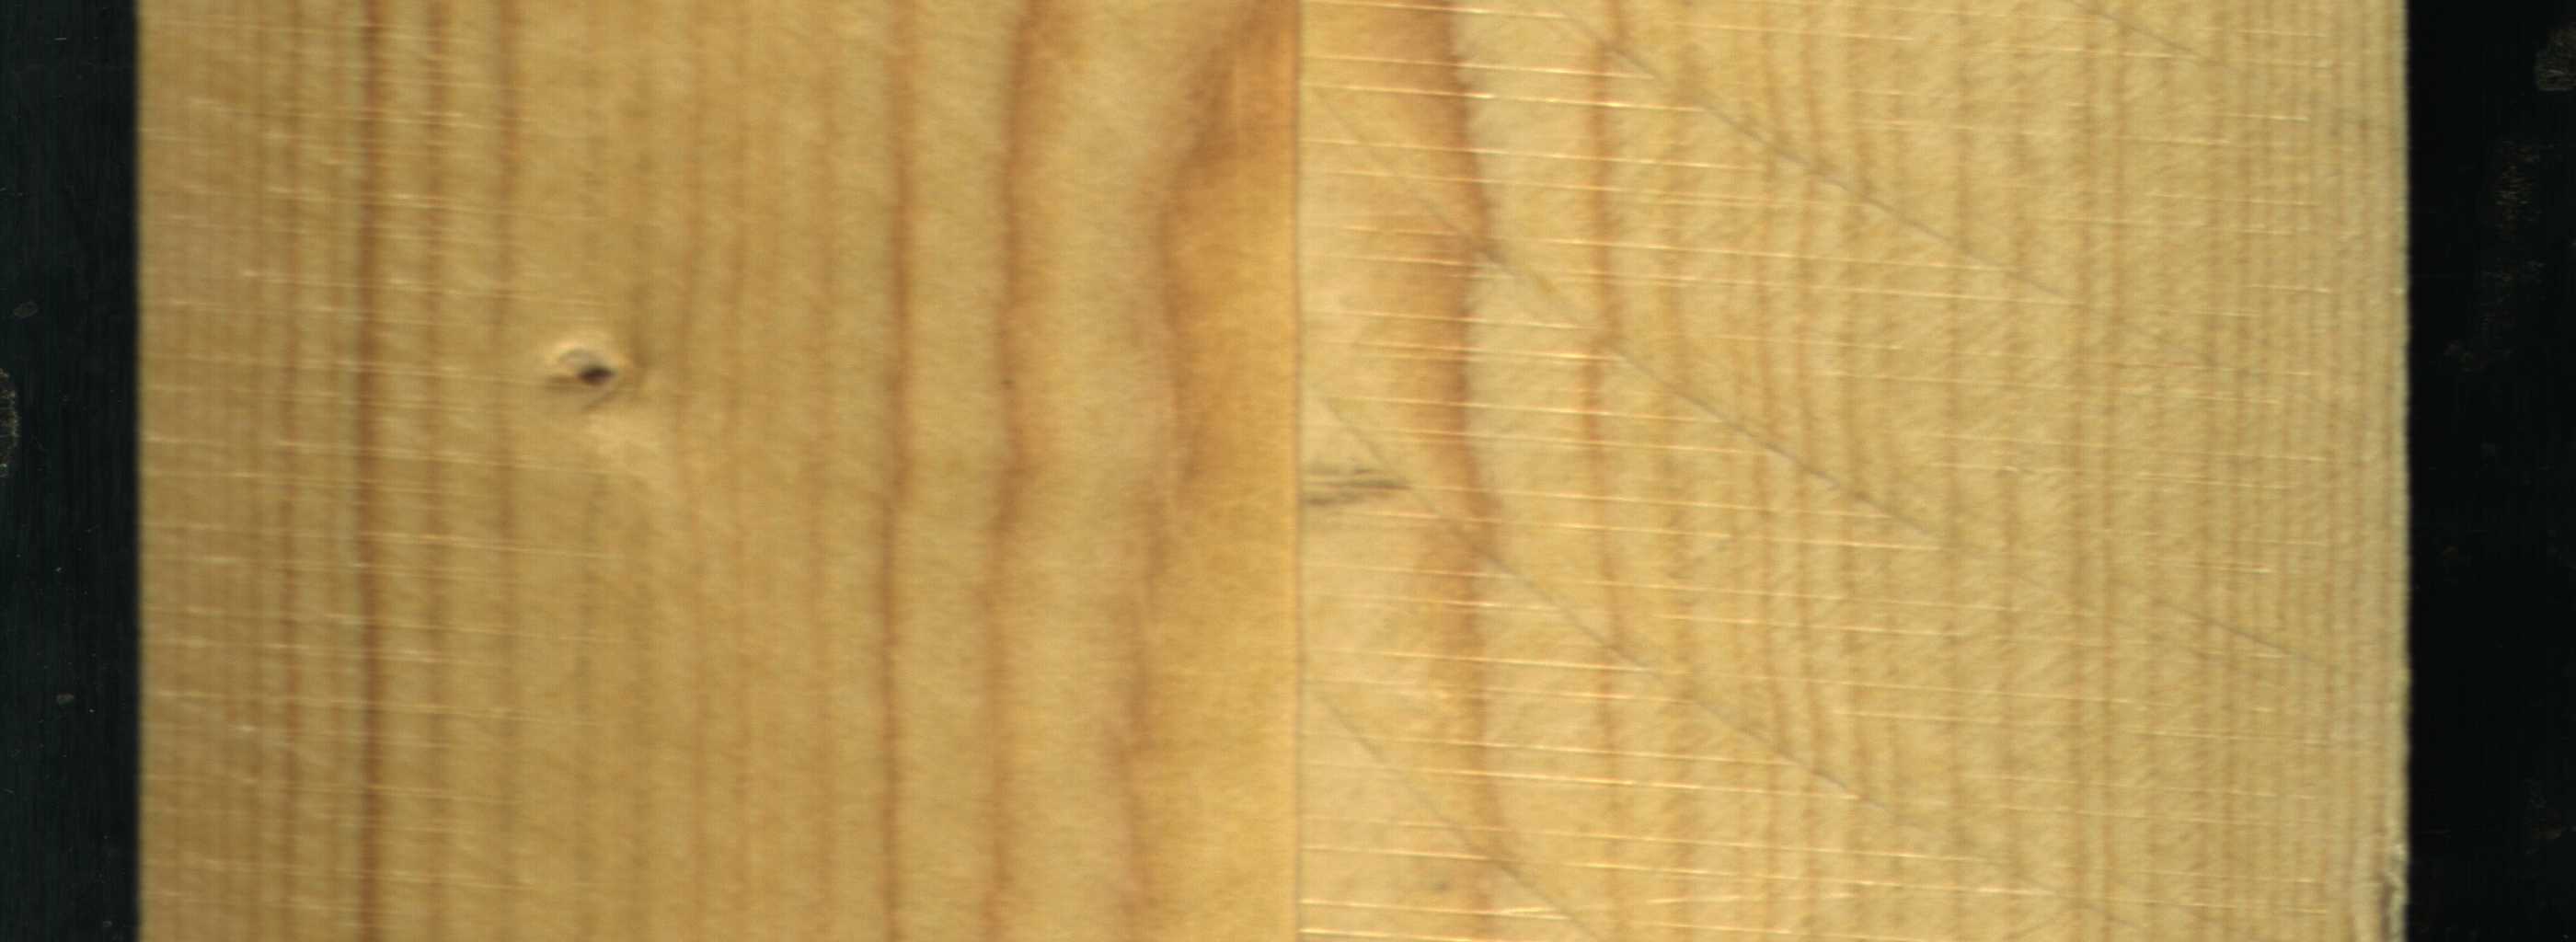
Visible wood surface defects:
Live_Knot